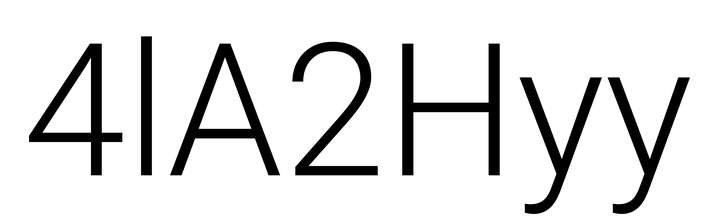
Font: Roboto_Light